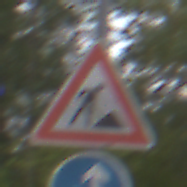
Verkehrszeichen: Arbeitsstelle
Zusatzzeichen unten: VorgeschriebeneFahrtrichtungGeradeausOderLinks
Umgebung: Outdoor, Nature
Tageszeit: Midday
Wetter: Overcast
Licht: Natural
Jahreszeit: Autumn
Kontrast: LowContrast